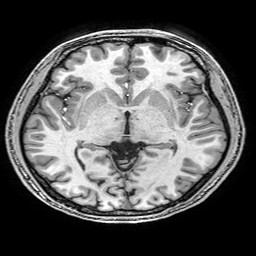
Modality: T1w
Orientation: coronal
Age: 21
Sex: male
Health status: healthy